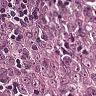
Metastatic tissue present: yes